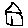
Label: house